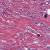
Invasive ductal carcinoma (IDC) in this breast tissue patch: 1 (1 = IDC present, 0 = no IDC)